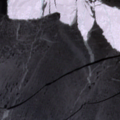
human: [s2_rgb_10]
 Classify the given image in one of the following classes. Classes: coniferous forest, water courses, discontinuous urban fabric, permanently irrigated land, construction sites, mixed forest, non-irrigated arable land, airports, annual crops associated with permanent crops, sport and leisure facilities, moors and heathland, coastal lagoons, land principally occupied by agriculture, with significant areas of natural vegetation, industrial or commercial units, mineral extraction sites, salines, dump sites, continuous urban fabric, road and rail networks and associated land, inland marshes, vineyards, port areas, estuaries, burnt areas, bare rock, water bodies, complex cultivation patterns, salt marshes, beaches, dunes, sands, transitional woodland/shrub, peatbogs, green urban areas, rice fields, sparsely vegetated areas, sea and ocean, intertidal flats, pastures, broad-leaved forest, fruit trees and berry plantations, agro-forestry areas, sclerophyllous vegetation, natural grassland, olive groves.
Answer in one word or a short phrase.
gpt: sea and ocean